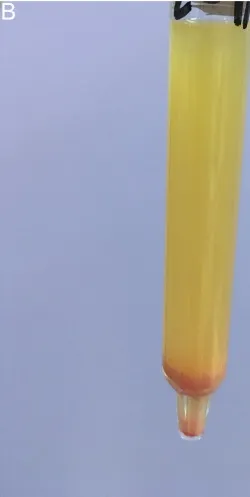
Pink urine syndrome associated with propofol use during general anesthesia. (B) Pink sediment rapidly precipitated in the urine following centrifugation.
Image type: radiology (ct)